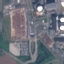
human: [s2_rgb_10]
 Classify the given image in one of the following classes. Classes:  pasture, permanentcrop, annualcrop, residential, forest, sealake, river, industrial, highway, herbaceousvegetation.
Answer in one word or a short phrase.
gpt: Industrial